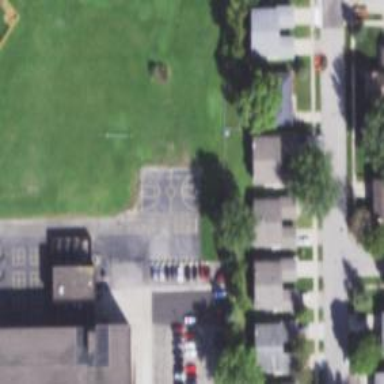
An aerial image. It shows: Asphalt driveway designated for school use.